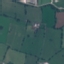
Land use / land cover class: Pasture